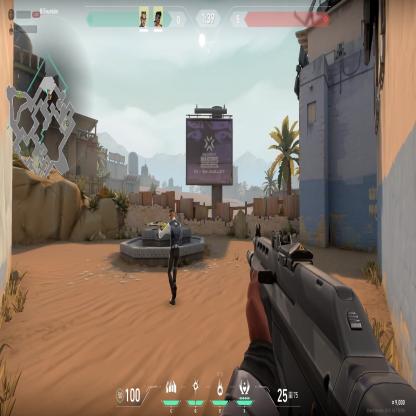
Label: teammate